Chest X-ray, AP view. Patient: 58 years old, sex F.
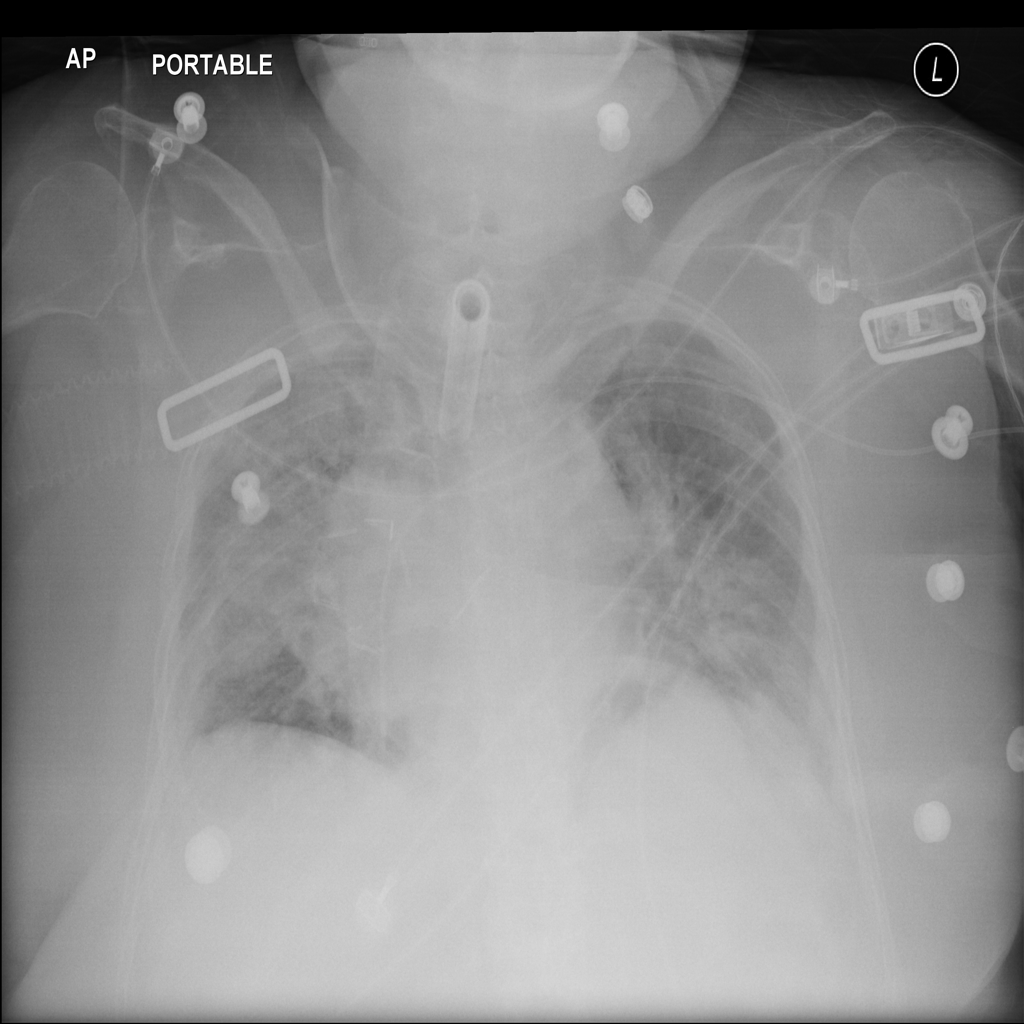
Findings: No Finding